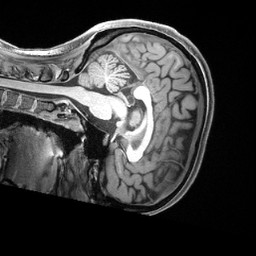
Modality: T1w
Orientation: sagittal
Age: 27
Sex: female
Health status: healthy
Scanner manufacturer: siemens
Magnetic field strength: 3 T
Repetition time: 2.4 s
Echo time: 0.00222 s